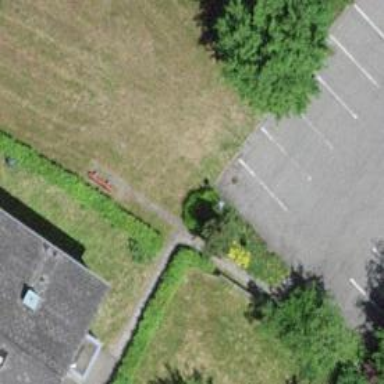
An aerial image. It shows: Footway.